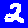
Digit: 2